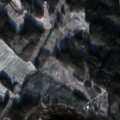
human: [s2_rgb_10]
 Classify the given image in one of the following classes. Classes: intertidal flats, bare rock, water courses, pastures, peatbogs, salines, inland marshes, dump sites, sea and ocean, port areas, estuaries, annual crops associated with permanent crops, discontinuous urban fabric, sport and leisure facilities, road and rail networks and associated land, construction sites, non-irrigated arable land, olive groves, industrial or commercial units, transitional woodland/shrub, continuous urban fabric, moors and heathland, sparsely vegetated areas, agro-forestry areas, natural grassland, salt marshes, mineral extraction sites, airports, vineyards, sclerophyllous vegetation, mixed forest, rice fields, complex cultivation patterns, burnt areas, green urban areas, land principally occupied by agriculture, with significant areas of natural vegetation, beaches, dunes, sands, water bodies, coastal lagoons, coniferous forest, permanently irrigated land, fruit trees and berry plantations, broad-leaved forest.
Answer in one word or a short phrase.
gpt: non-irrigated arable land, broad-leaved forest, coniferous forest, mixed forest, transitional woodland/shrub